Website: apple
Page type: payment
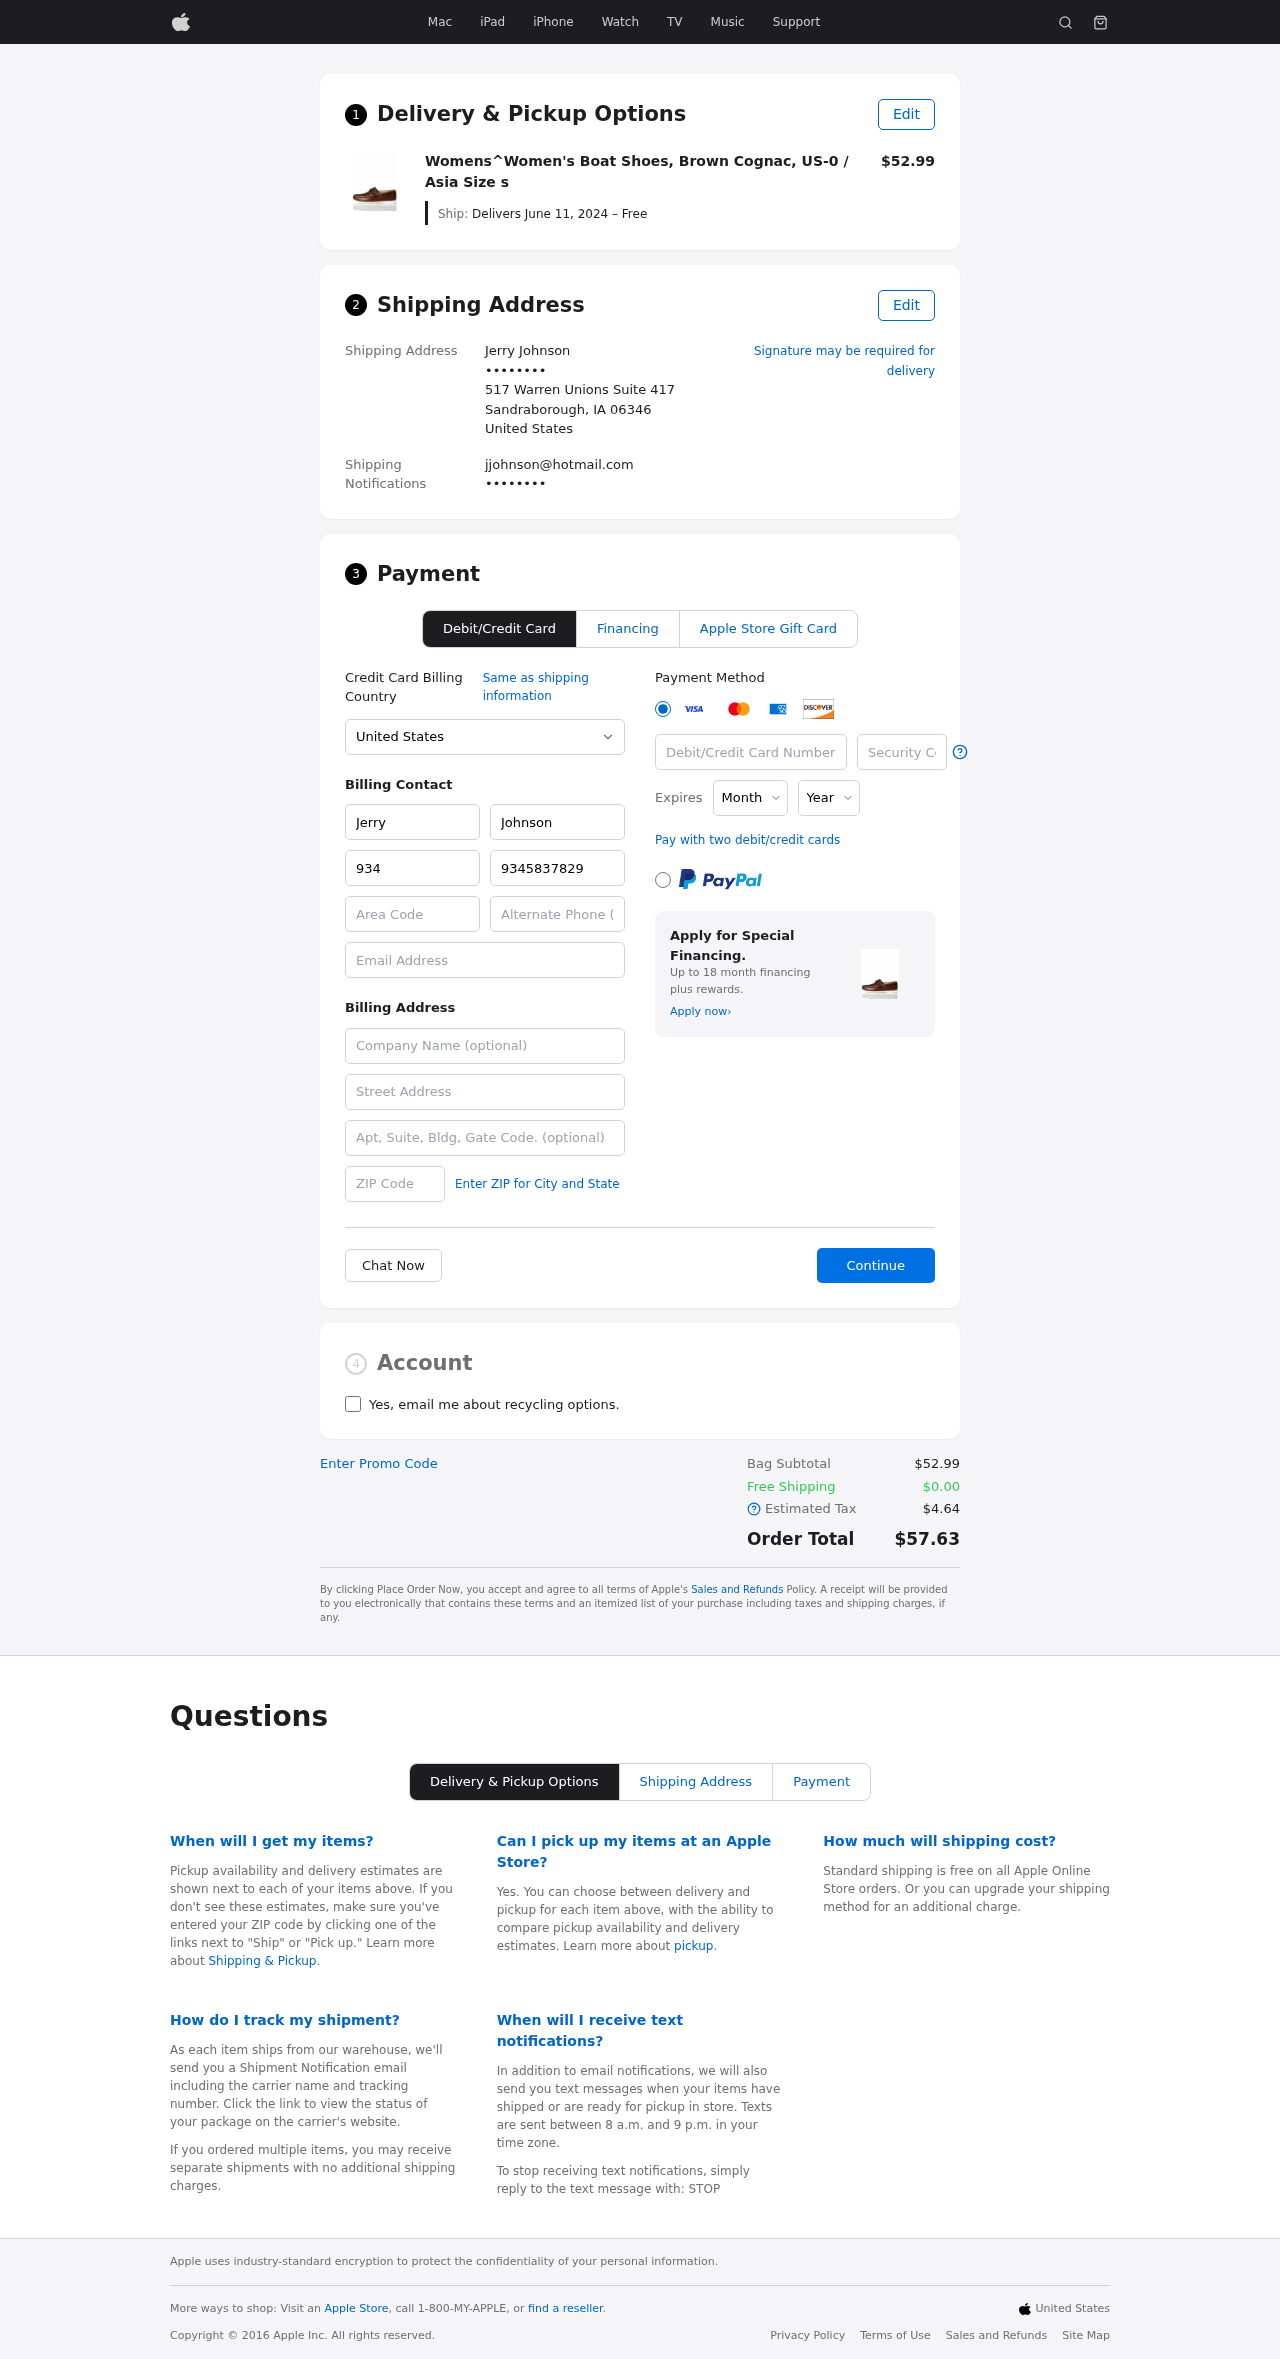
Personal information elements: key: PII_CARD_CVV
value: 1940
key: PII_CARD_EXPIRY_MONTH
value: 06
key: PII_CARD_EXPIRY_YEAR
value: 29
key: PII_CARD_NUMBER
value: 3486 1679 6255 226
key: PII_CITY_STATE_ZIP
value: Sandraborough, IA 06346
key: PII_COUNTRY
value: United States
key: PII_EMAIL
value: jjohnson@hotmail.com
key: PII_EMAIL2
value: jjohnson@hotmail.com
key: PII_FIRSTNAME
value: Jerry
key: PII_FULLNAME
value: Jerry Johnson
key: PII_LASTNAME
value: Johnson
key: PII_PHONE3
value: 9345837829
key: PII_PHONE_AREA
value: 934
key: PII_POSTCODE2
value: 86737
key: PII_SECURITY_CODE
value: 0372
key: PII_STREET
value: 517 Warren Unions Suite 417
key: PII_STREET2
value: Suite 260
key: PII_PHONE
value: ••••••••
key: PII_PHONE2
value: ••••••••
Product elements: key: PRODUCT1_NAME
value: Womens^Women's Boat Shoes, Brown Cognac, US-0 / Asia Size s
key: PRODUCT1_PRICE
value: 52.99
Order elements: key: ORDER_DELIVERY_DATE
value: Delivers June 11, 2024 – Free
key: ORDER_SUBTOTAL
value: $52.99
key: ORDER_SHIPPING_COST
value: $0.00
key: ORDER_TAX
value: $4.64
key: ORDER_TOTAL
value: $57.63